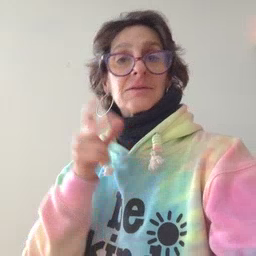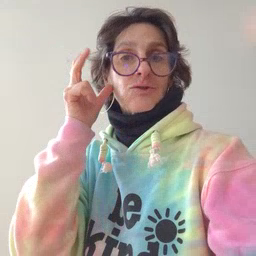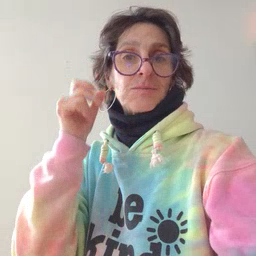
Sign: hear